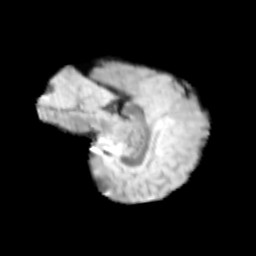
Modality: T2w
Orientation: sagittal
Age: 11
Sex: male
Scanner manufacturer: siemens
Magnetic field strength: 3 T
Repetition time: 3.8 s
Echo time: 0.07 s